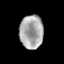
Tissue: prostate
Cell type: Epithelial cells
Senescence score: 0.2741
Nuclear area (px): 770
Mean DAPI intensity: 169.205